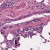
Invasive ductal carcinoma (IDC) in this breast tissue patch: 1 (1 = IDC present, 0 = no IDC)